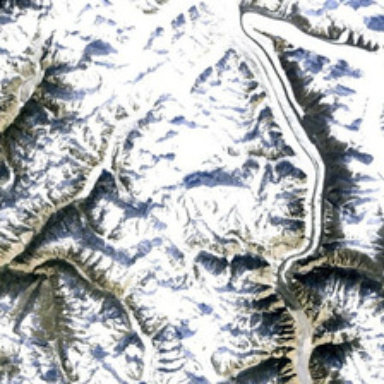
It is a piece of mountain with snow mostly .